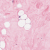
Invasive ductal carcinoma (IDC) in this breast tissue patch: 0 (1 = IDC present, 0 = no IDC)